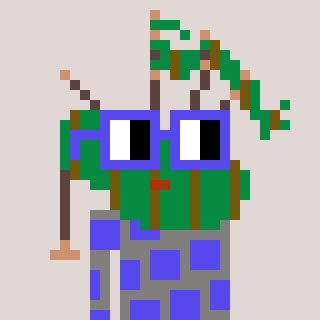
a pixel art character with square blue glasses, a bagpipe-shaped head and a bluegrey-colored body on a warm background